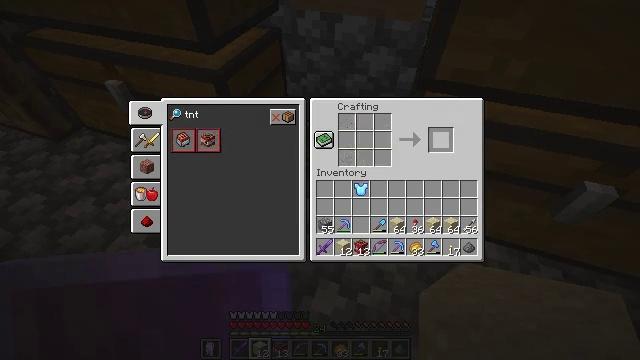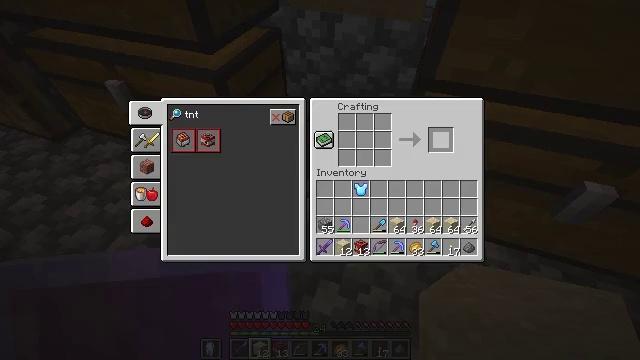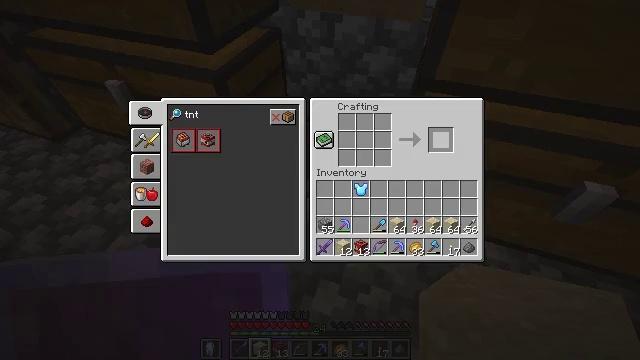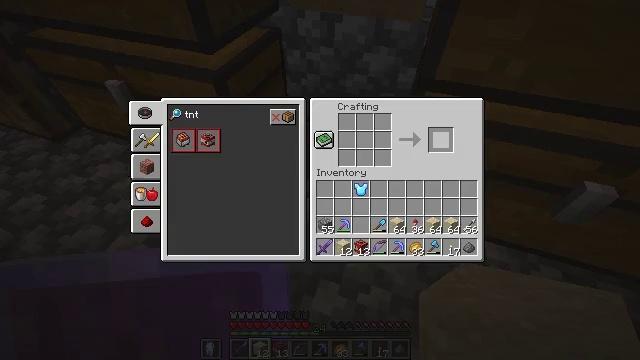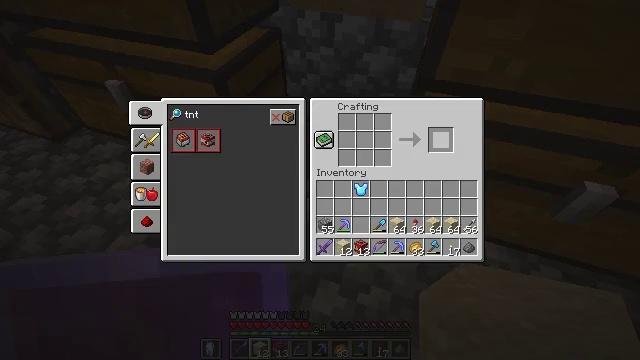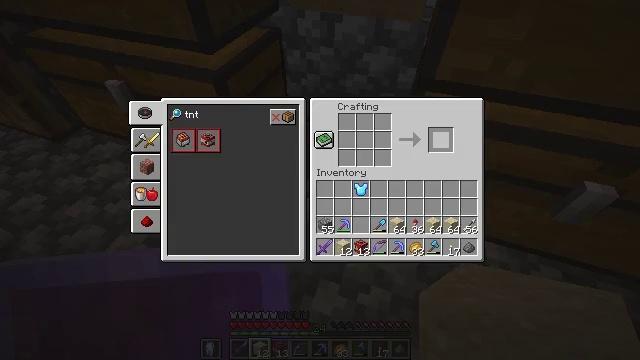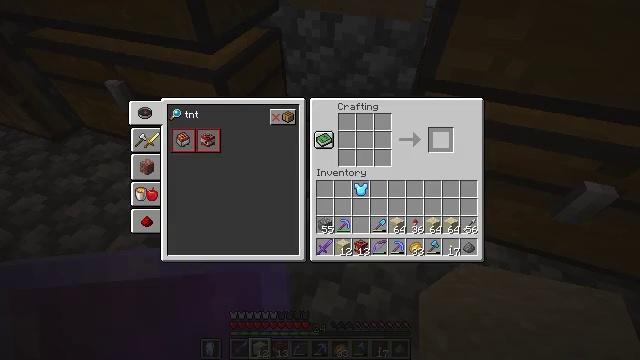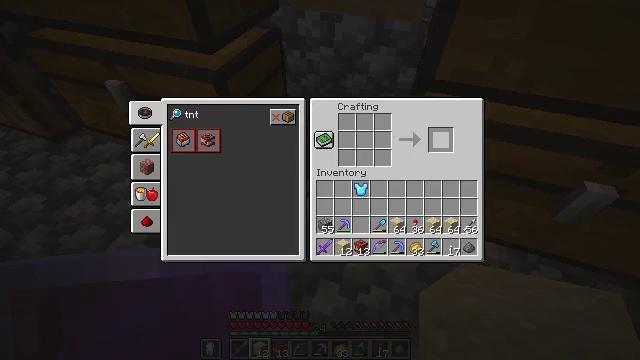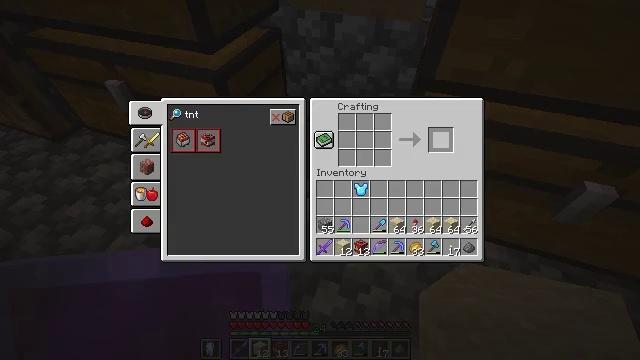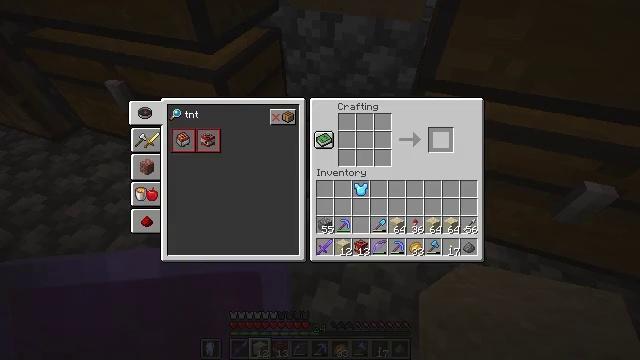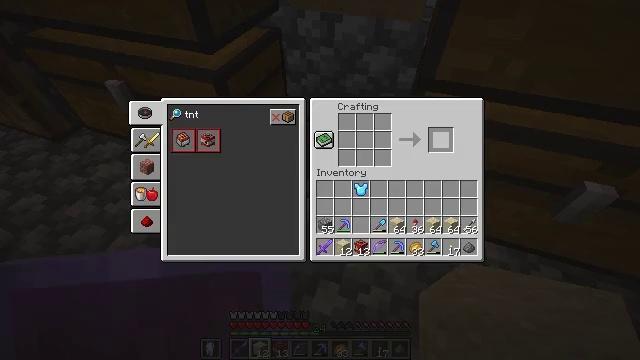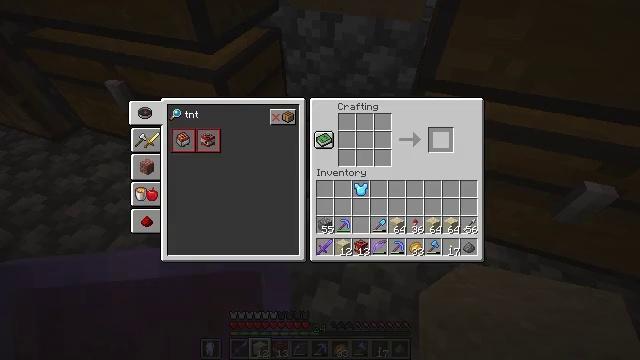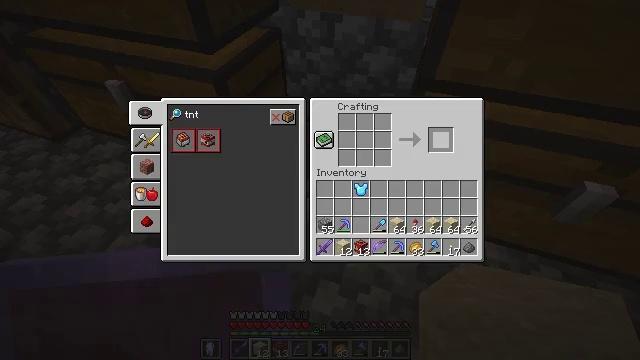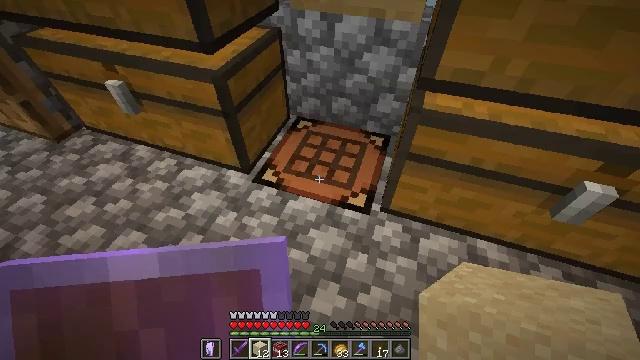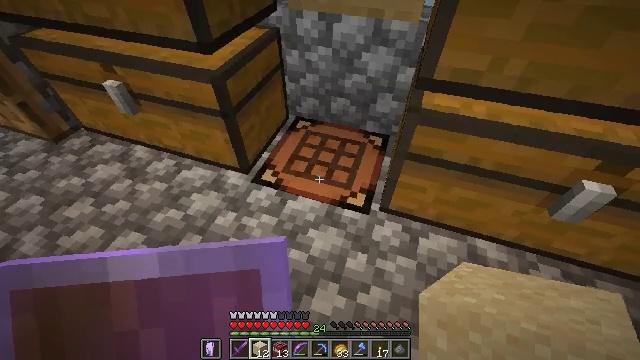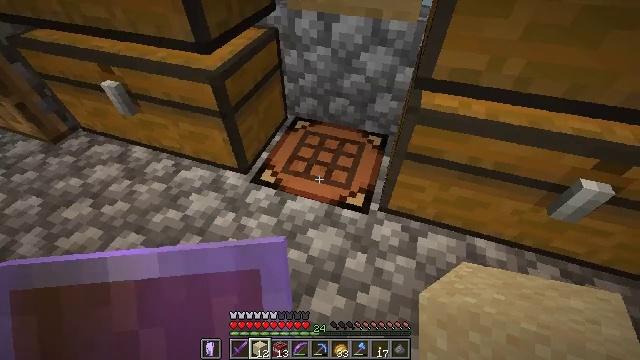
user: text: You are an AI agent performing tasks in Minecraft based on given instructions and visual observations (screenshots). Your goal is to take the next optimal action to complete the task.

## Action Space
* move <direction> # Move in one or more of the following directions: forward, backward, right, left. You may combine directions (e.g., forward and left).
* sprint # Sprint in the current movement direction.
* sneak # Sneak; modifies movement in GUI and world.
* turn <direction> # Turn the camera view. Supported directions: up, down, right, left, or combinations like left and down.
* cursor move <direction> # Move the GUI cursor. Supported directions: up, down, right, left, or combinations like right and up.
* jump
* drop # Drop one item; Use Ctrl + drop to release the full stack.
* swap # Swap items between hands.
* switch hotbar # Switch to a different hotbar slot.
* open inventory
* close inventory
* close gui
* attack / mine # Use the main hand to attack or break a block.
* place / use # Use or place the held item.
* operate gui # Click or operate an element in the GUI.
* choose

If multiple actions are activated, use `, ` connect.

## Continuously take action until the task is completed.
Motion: motion action
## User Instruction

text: Kill mobs.
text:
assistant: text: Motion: sneak, open gui
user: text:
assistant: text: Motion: no_op
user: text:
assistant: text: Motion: no_op
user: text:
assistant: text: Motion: no_op
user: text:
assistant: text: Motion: no_op
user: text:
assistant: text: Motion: no_op
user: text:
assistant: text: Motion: no_op
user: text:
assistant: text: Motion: no_op
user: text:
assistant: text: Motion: no_op
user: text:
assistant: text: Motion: no_op
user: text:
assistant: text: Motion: no_op
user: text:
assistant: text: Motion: no_op
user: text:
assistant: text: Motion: no_op
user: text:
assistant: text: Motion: close gui
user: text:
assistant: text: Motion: no_op
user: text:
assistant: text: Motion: turn right
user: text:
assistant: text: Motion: turn right
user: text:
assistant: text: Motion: turn right
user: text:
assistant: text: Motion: turn right and up
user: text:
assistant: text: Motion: turn right and up
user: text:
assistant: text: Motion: turn right and up
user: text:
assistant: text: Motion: turn right and up
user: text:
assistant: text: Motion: turn right
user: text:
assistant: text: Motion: move forward, turn right
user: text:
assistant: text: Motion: move forward
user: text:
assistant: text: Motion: move forward, turn right
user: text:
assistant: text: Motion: no_op
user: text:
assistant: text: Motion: move forward, turn right
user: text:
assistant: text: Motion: move forward
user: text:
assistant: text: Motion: move forward, turn right and up